Question: I'm calculating the dates for my application like date,week,month.
First I am defining day,week,month,custom like:
'''
this.reportTypes = [{TypeId: 1, Type: 'Day'}, {TypeId: 6, Type: 'Week'}, {TypeId: 30, Type: 'Month'}, {
TypeId: 10,
Type: 'Custom'
}]
'''
Next I'm defining dates like:
'''
var currdate = new Date();
if(reportType==1){
// this.reportDataFromDate=currdate;
// this.reportDataToDate=currdate;
//This is for setting the current date
this.reportDataFromDate= currdate;
this.reportDataToDate= currdate;
}
else if(reportType==30){
var First = new Date(currdate.getFullYear(),currdate.getMonth(),1);
this.reportDataFromDate=First;
this.reportDataToDate=currdate;
}
else if(reportType!=10){
var last = new Date(currdate.getTime() - (reportType * 24 * 60 * 60 * 1000));
this.reportDataFromDate=last;
this.reportDataToDate=currdate;
}
}
'''
The problem is after selecting 'reportType == 30' then it has to get the first day of the month.
It is showing the date as '1-Dec-2017' but it is getting the data of till 30th November 2017?
This is screenshot of the SQL server. I'm sending the date as 1st Dec 2017 but it is getting 30-11-2017.

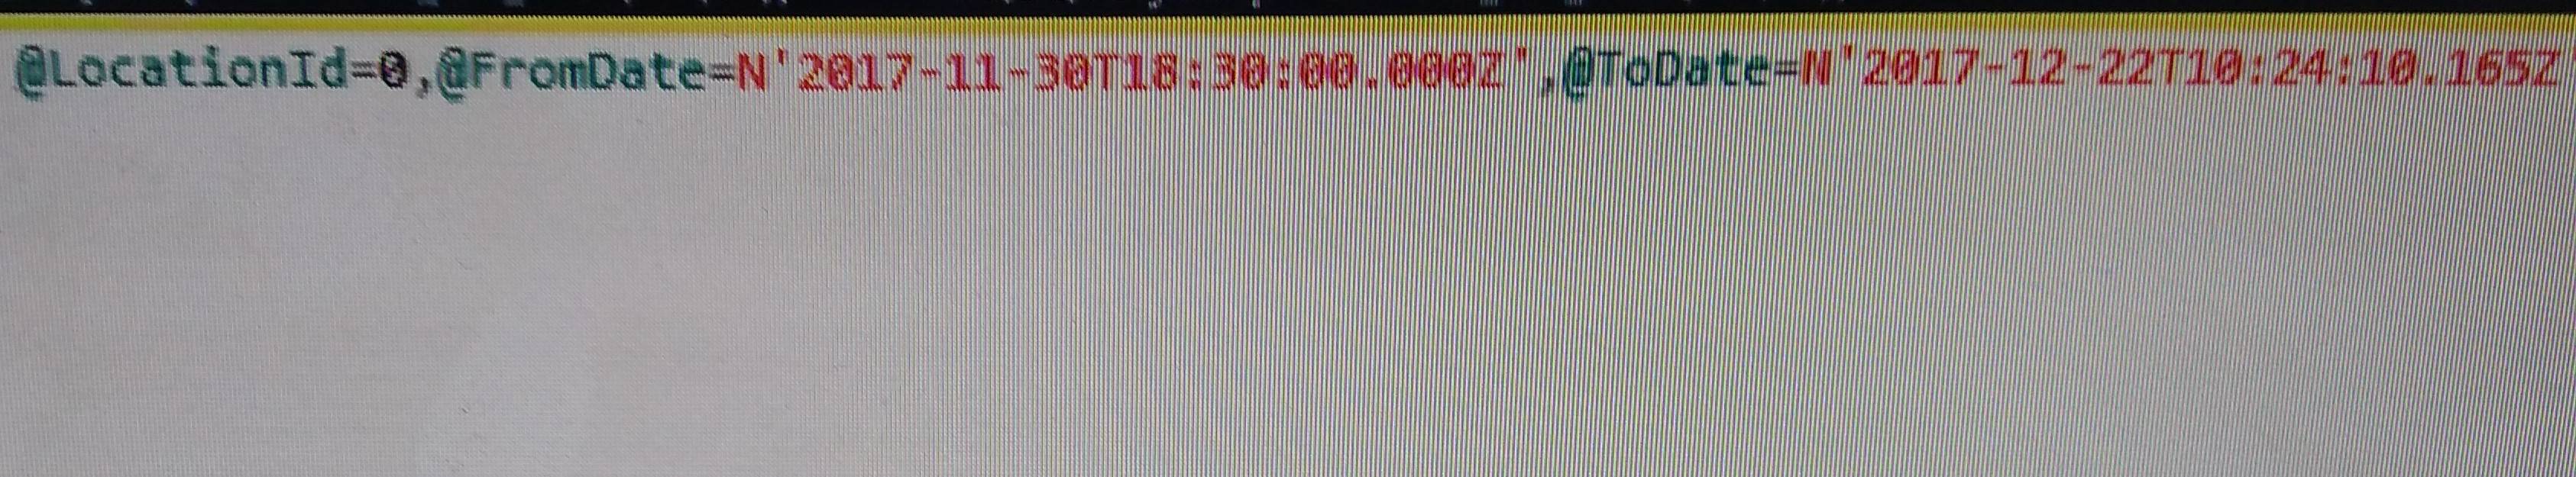
Answer: ## Why the difference?
The 'new Date(x,y,z)' constructor treats the parameters as .
See <URL>
> Note: Where Date is called as a constructor with more than one argument, the specifed arguments represent local time. If UTC is desired, use new Date(Date.UTC(...)) with the same arguments.
But, under the hood the date is stored as UTC (milliseconds since 1 Jan 1970).
'''
const date = new Date(2017, 11, 29);
console.log('valueOf()', date.valueOf()) // 1514458800000
'''
and the UTC date is different to your local date (see trailing 'Z' indicates UTC)
'''
const date = new Date(2017, 11, 29);
console.log('date', date) // "2017-12-28T11:00:00.000Z" (trailing 'Z' means UTC)
// The difference in minutes between browser local and UTC
console.log('getTimezoneOffset()', date.getTimezoneOffset() )
'''
and when you send it to the server, JSON sends it as UTC
'''
const date = new Date(2017, 11, 29);
console.log('JSON', date.toJSON())
// JSON will yield string version of UTC === 2017-12-28T11:00:00.000Z
'''
## How to fix it
Well, you might decide that you actually want the date/time in local, and conclude it's not broken.
But if you want to UTC to the server, wrap the parameters in 'Date.UTC()'
'''
const date = new Date(Date.UTC( 2017, 11, 29 ))
console.log('date.toJSON()', date.toJSON() ) // 2017-12-29T00:00:00.000Z
'''
## What about month parameter === 11?
From the MDB page referenced above,
> Note: The argument month is 0-based. This means that January = 0 and December = 11.